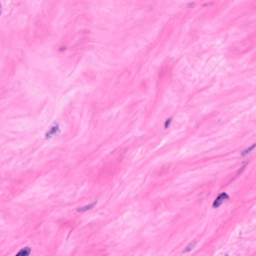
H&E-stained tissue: Breast